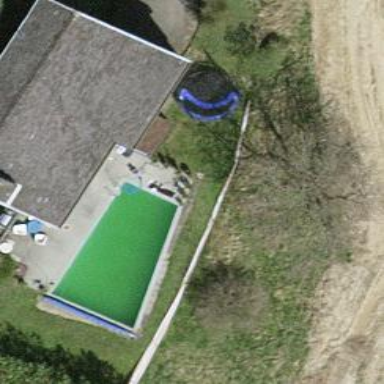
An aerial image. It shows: Swimming pool located in leisure land.